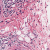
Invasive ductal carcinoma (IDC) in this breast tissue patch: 0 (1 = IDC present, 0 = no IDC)